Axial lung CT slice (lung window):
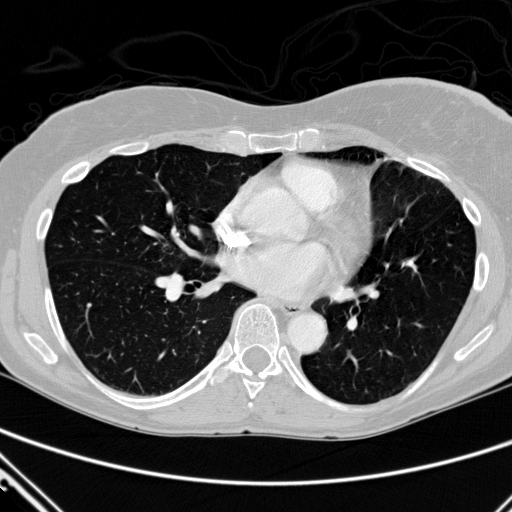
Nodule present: no